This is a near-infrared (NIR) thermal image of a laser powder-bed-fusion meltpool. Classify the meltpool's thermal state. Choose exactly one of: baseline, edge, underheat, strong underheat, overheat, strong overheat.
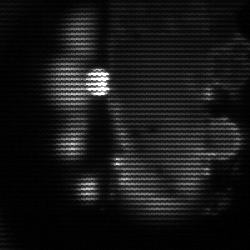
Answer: strong underheat